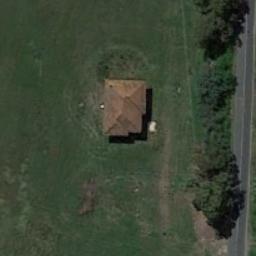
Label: sparse_residential